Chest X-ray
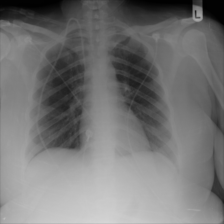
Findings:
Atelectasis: negative
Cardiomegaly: negative
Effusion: negative
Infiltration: negative
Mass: negative
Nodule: negative
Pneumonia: negative
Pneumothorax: negative
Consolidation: negative
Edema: negative
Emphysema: negative
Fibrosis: negative
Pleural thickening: negative
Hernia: negative